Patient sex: M
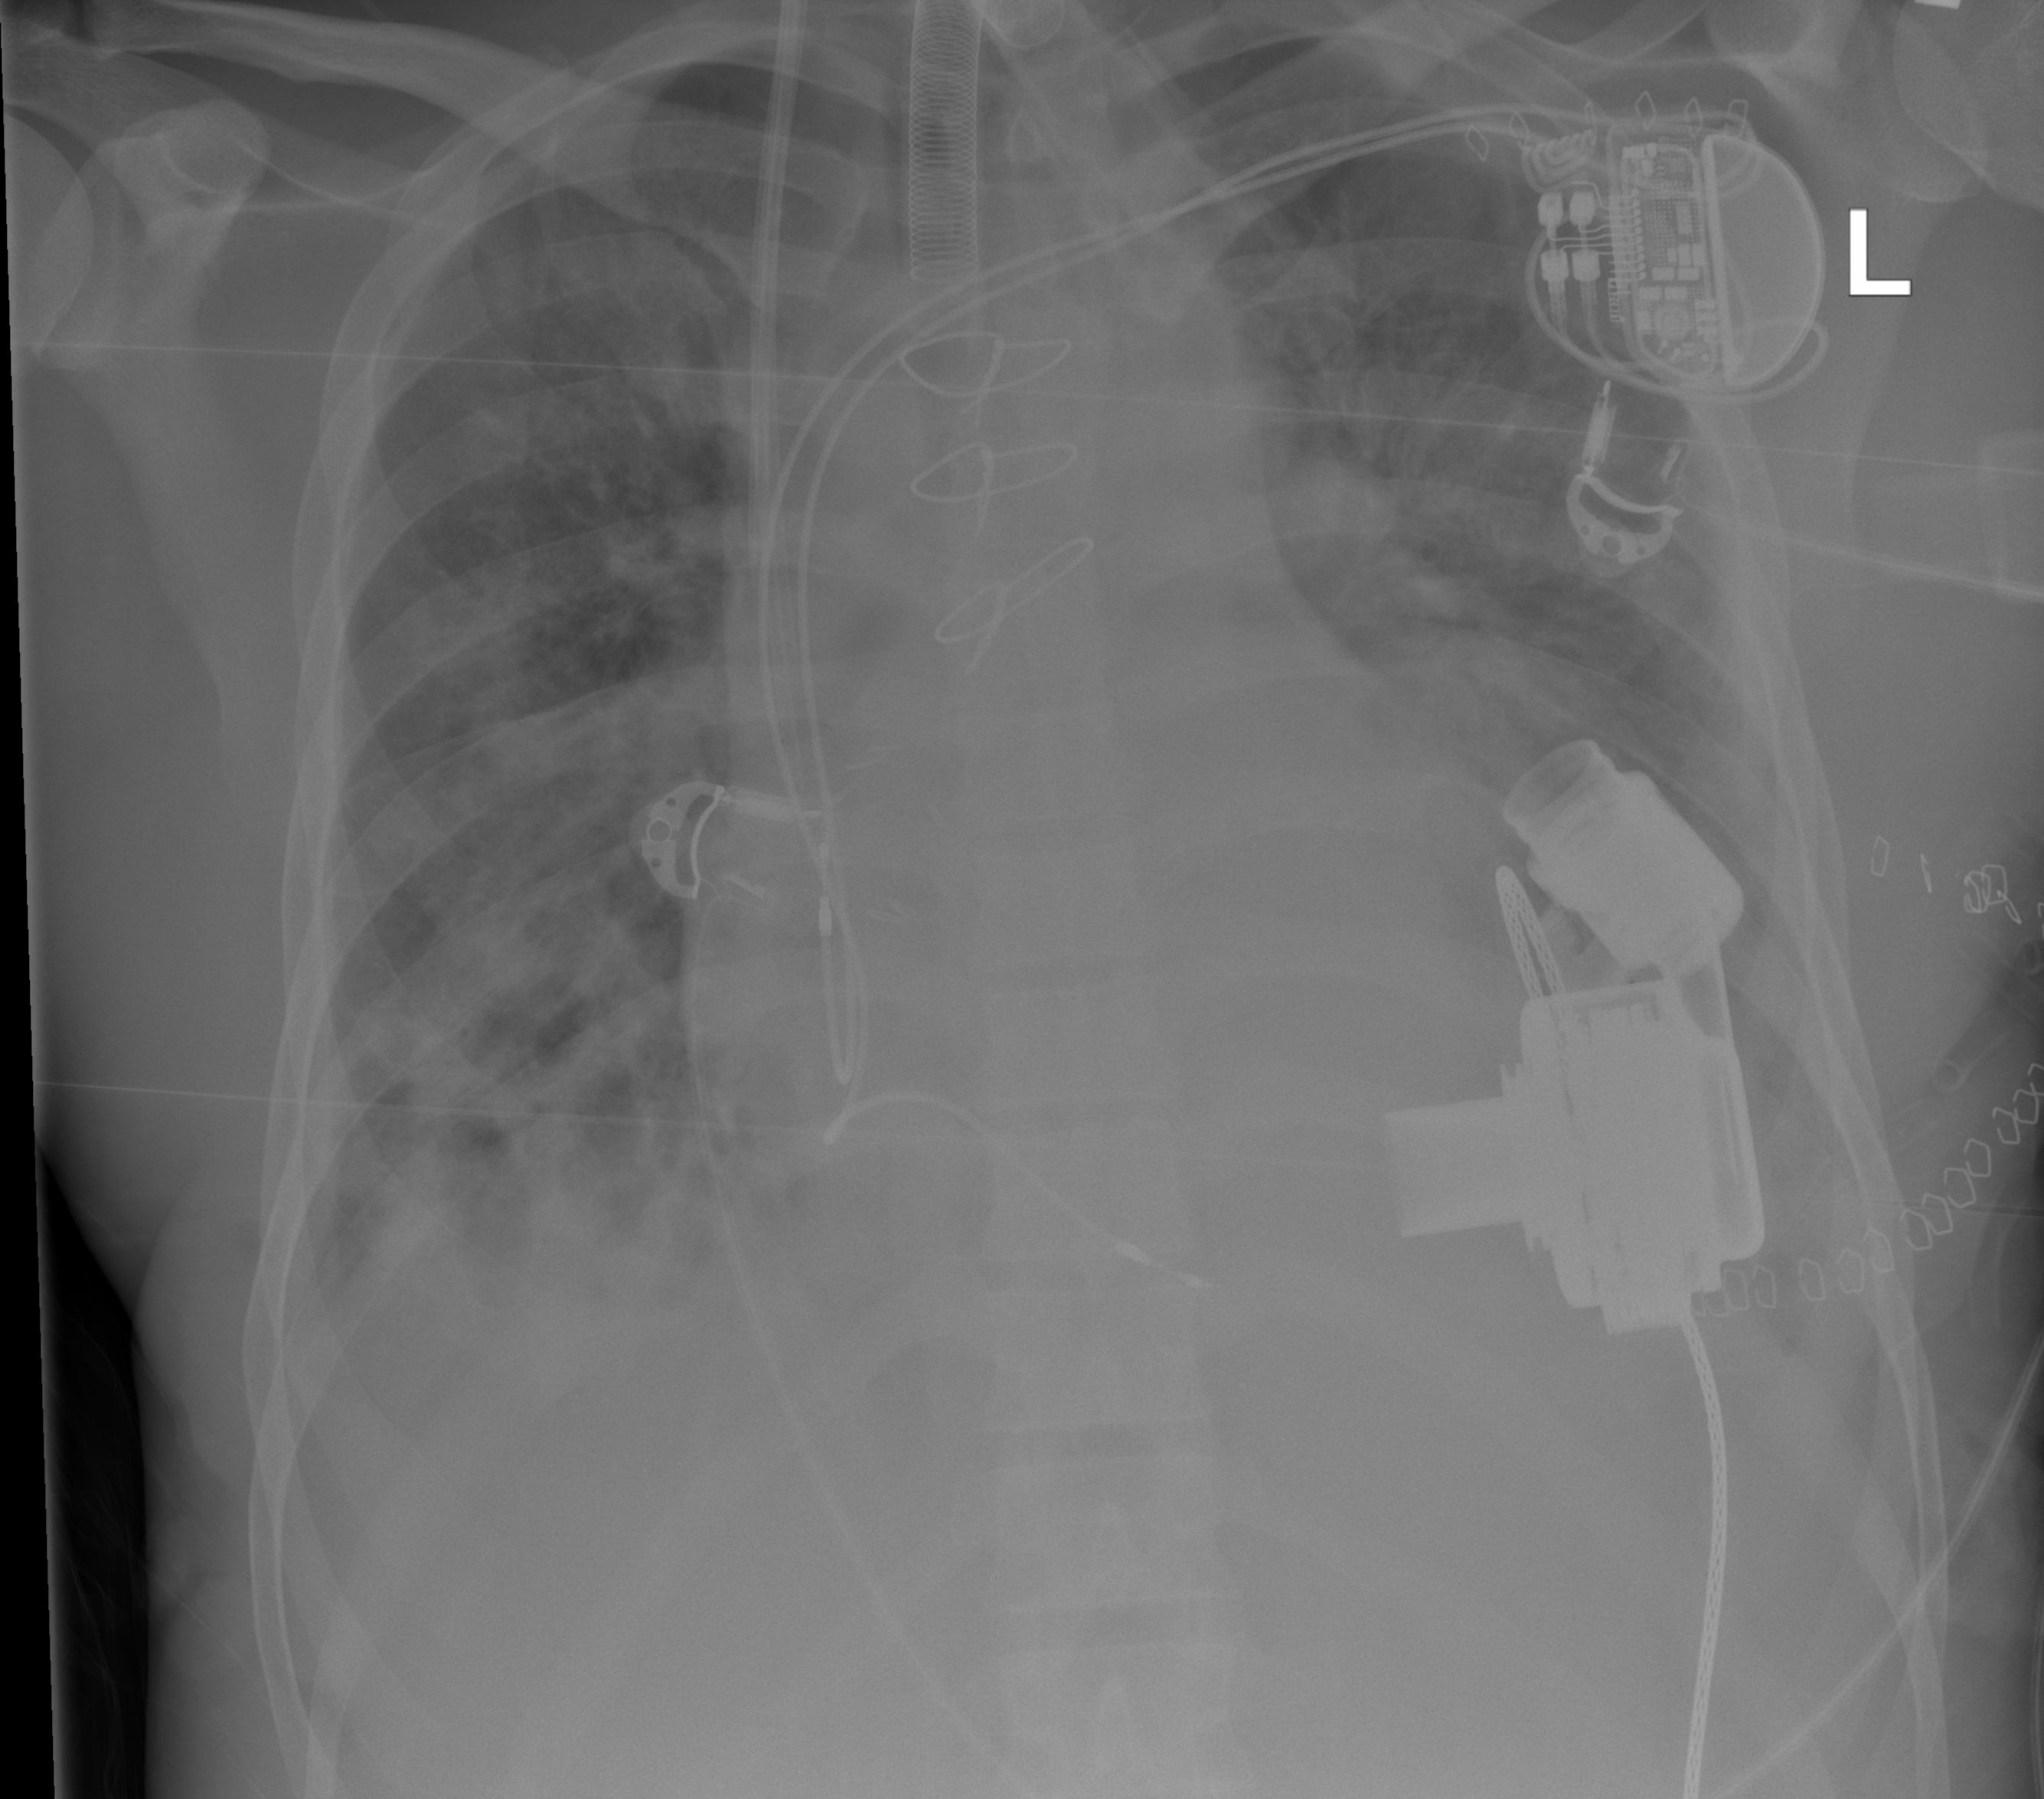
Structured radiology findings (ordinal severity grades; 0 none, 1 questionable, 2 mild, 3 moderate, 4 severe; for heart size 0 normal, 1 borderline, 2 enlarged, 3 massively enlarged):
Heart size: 2
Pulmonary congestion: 2
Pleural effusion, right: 2
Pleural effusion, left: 3
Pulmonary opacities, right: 2
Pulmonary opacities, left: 2
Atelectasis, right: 2
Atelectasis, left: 2